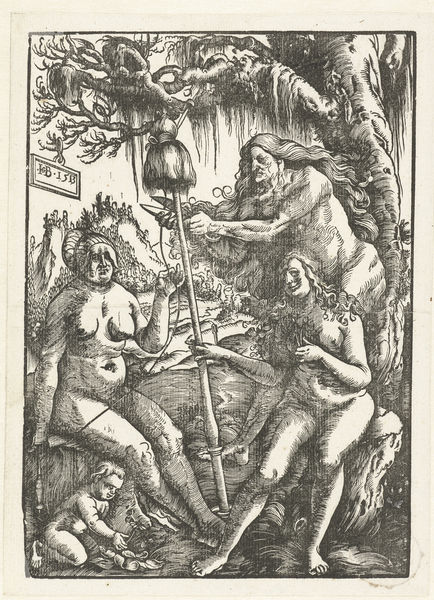
Titel: Drie schikgodinnen: Lachesis, Atropos en Clotho
Künstler: Hans Baldung Grien
Standort: Amsterdam
Institution: Rijksmuseum
Schlagwörter: akt, baum, berg, dunkel, felsen, kopf, mann, nackt, weiß, frauen, busen, frau, grau, köpfe, nacht, schwarz, zeichnung, weg, wiese, beige, haube, alte, arme, gesicht, rahmen, bild, feld, haare, kind, blatt, locken, wald, beine, kopfbedeckung, holzschnitt, stab, baby, lanze, besen, junge, adam, schild, nakt, druck, stich, schwarzweiß, brus, speer, stange, kupferstich, hexe, hexen, liane, 1513, ib, antwicklung